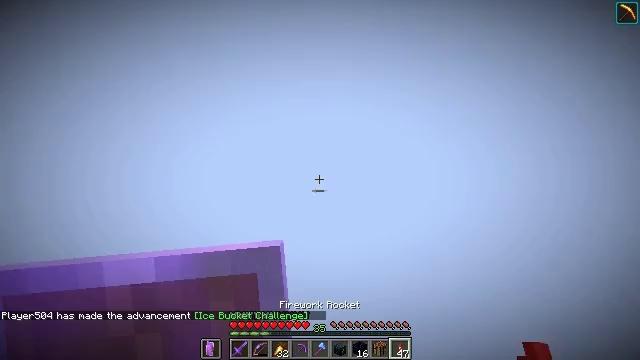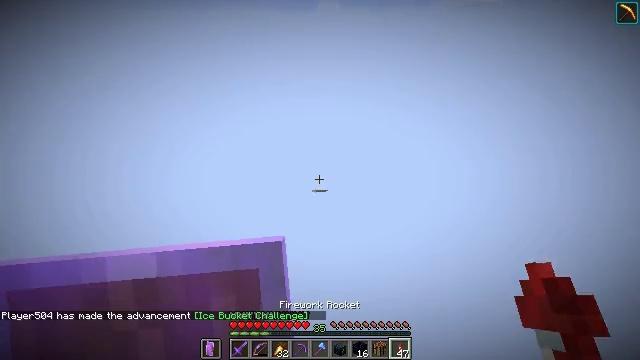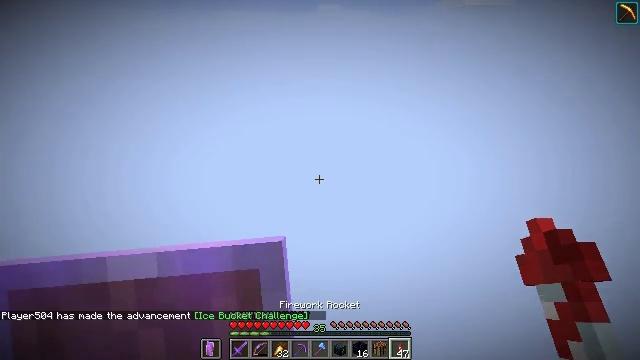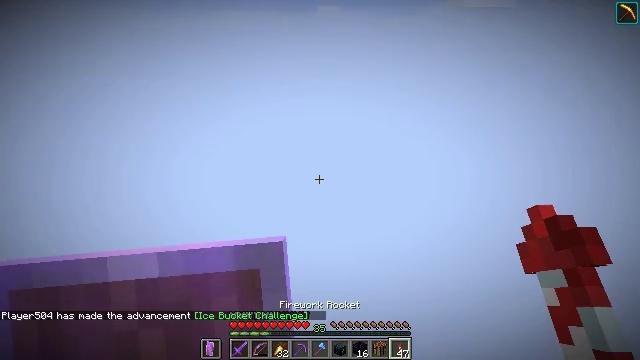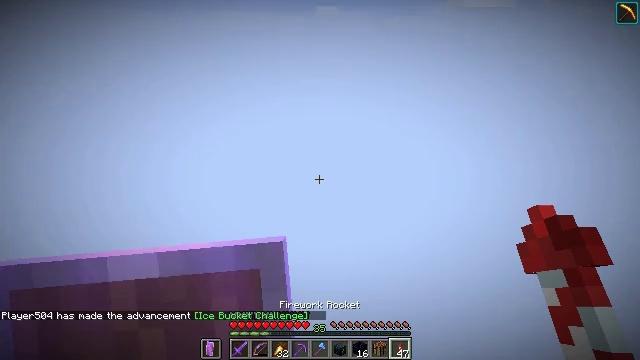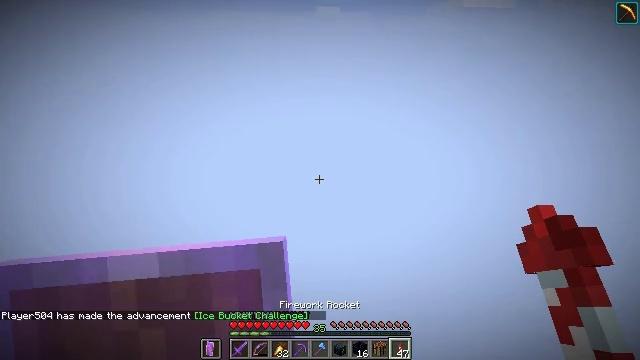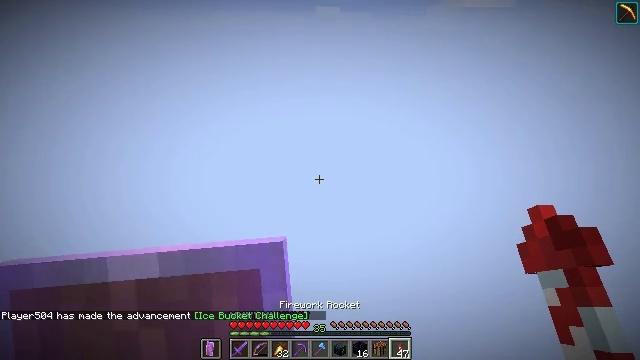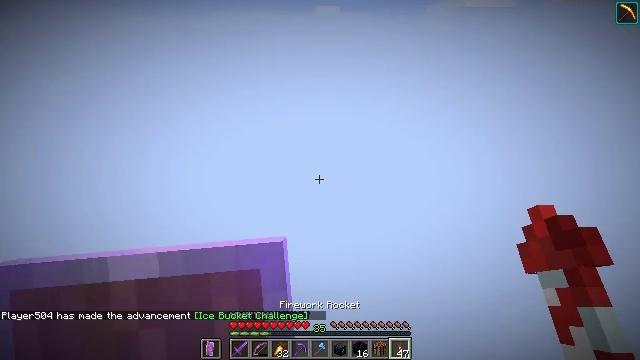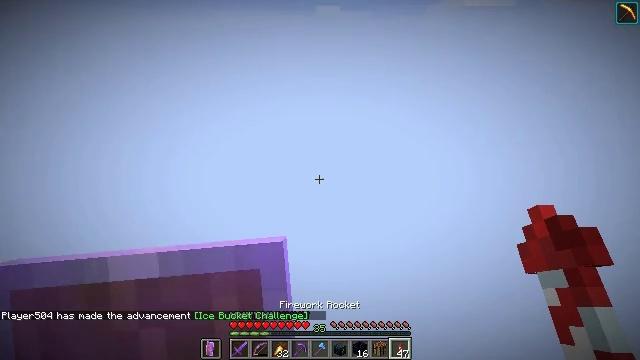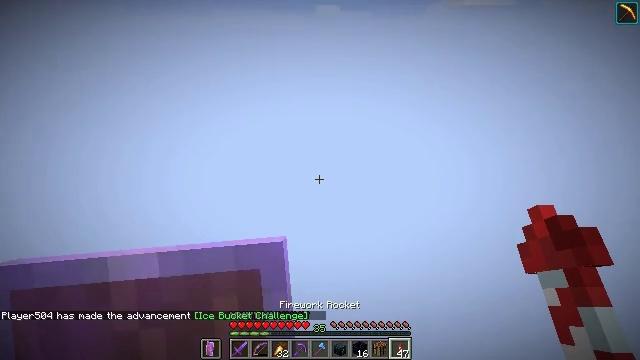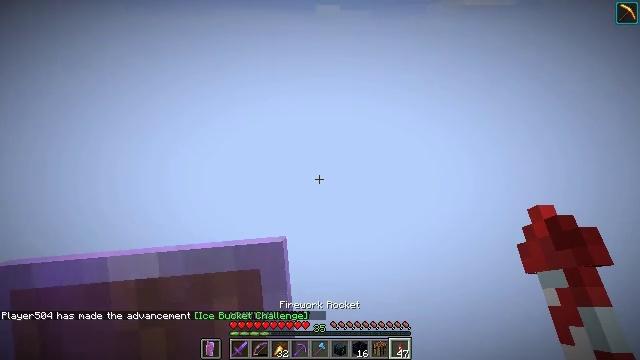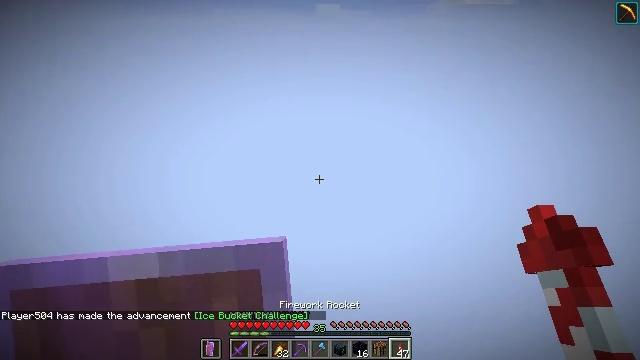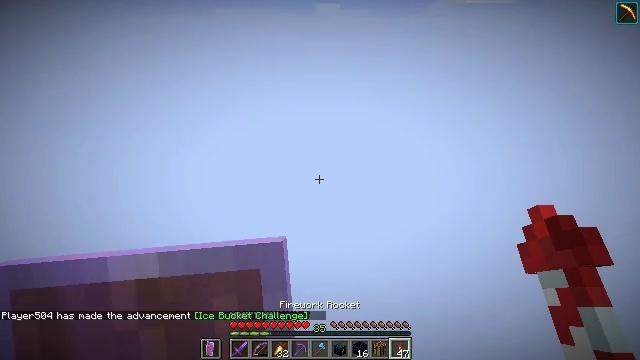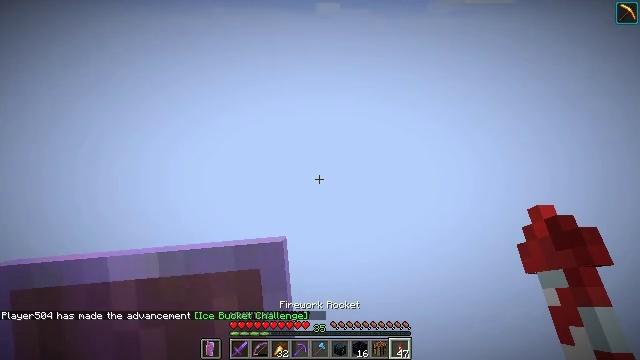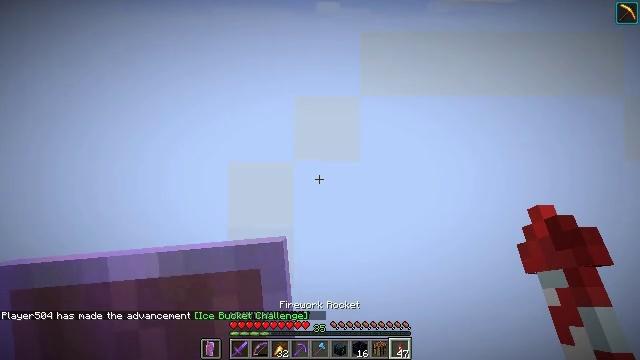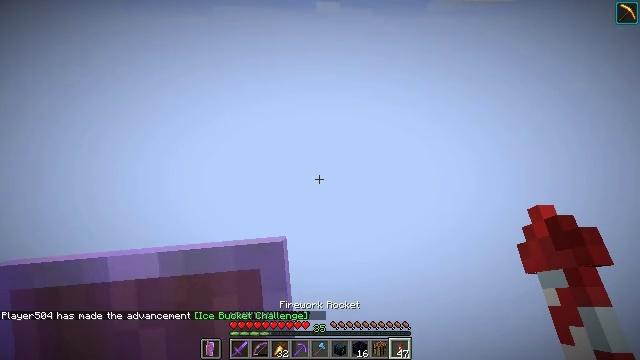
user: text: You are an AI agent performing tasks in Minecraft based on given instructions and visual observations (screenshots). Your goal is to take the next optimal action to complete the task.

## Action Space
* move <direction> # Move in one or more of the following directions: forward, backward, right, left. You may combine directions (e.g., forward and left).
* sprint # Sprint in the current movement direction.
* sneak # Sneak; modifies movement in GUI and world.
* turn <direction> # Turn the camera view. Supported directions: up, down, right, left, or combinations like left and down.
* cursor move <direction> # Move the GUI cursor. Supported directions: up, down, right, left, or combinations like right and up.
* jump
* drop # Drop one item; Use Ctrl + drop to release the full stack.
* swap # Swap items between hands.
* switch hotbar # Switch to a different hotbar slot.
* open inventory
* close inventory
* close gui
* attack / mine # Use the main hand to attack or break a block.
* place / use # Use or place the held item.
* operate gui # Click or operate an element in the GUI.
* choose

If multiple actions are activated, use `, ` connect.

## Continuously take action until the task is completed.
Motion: motion action
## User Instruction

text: Make a light gray carpet using light gray wool.
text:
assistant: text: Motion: attack / mine
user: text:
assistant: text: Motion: attack / mine
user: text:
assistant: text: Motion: attack / mine
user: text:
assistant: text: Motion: attack / mine
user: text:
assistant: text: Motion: attack / mine
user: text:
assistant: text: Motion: attack / mine
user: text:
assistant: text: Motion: attack / mine
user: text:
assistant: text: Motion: attack / mine
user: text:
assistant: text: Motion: attack / mine
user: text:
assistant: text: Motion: attack / mine
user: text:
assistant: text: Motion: attack / mine
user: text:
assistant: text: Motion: attack / mine
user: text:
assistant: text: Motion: attack / mine
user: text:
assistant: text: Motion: attack / mine
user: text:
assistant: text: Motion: attack / mine
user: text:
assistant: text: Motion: attack / mine
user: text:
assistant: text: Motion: attack / mine
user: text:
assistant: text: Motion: attack / mine
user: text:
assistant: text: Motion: attack / mine
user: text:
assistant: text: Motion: attack / mine
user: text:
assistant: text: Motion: attack / mine
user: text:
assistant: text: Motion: attack / mine
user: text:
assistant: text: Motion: attack / mine
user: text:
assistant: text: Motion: attack / mine
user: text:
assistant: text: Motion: attack / mine
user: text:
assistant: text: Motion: attack / mine
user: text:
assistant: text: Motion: attack / mine
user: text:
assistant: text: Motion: attack / mine
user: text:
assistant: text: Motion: attack / mine
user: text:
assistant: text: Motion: attack / mine